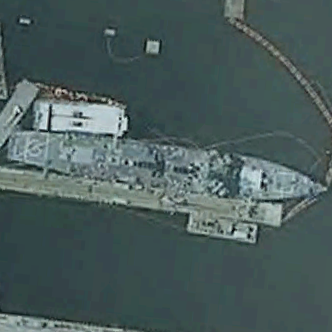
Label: destroyer